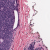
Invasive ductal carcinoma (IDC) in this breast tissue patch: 0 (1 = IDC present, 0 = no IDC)